Interaction volume radius: 10 \u00c5
Interaction volume height: 20 \u00c5
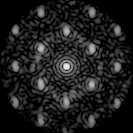
Disorder parameter: 0.4351